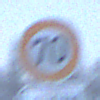
Verkehrszeichen: Geschwindigkeit70
Zusatzzeichen unten: HinweiseAufGefahrenDurchVerbaleAngabe5
Umgebung: Outdoor, Nature
Tageszeit: Midday
Wetter: Overcast
Licht: Natural
Jahreszeit: Winter
Kontrast: LowContrast